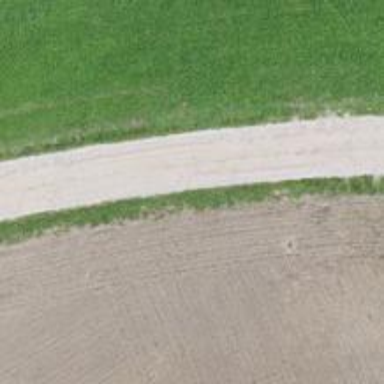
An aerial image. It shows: Unpaved track road.